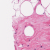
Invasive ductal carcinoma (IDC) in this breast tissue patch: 0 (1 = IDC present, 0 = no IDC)